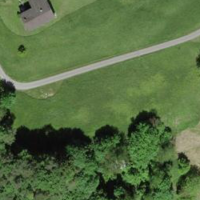
EUNIS habitat code: 24
Species observed at this site:
Cerastium fontanum
Campanula glomerata